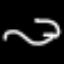
Label: squiggle